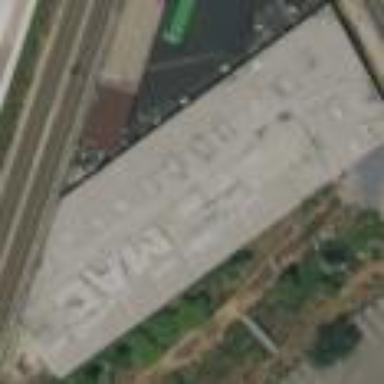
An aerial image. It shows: Industrial building.